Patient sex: M
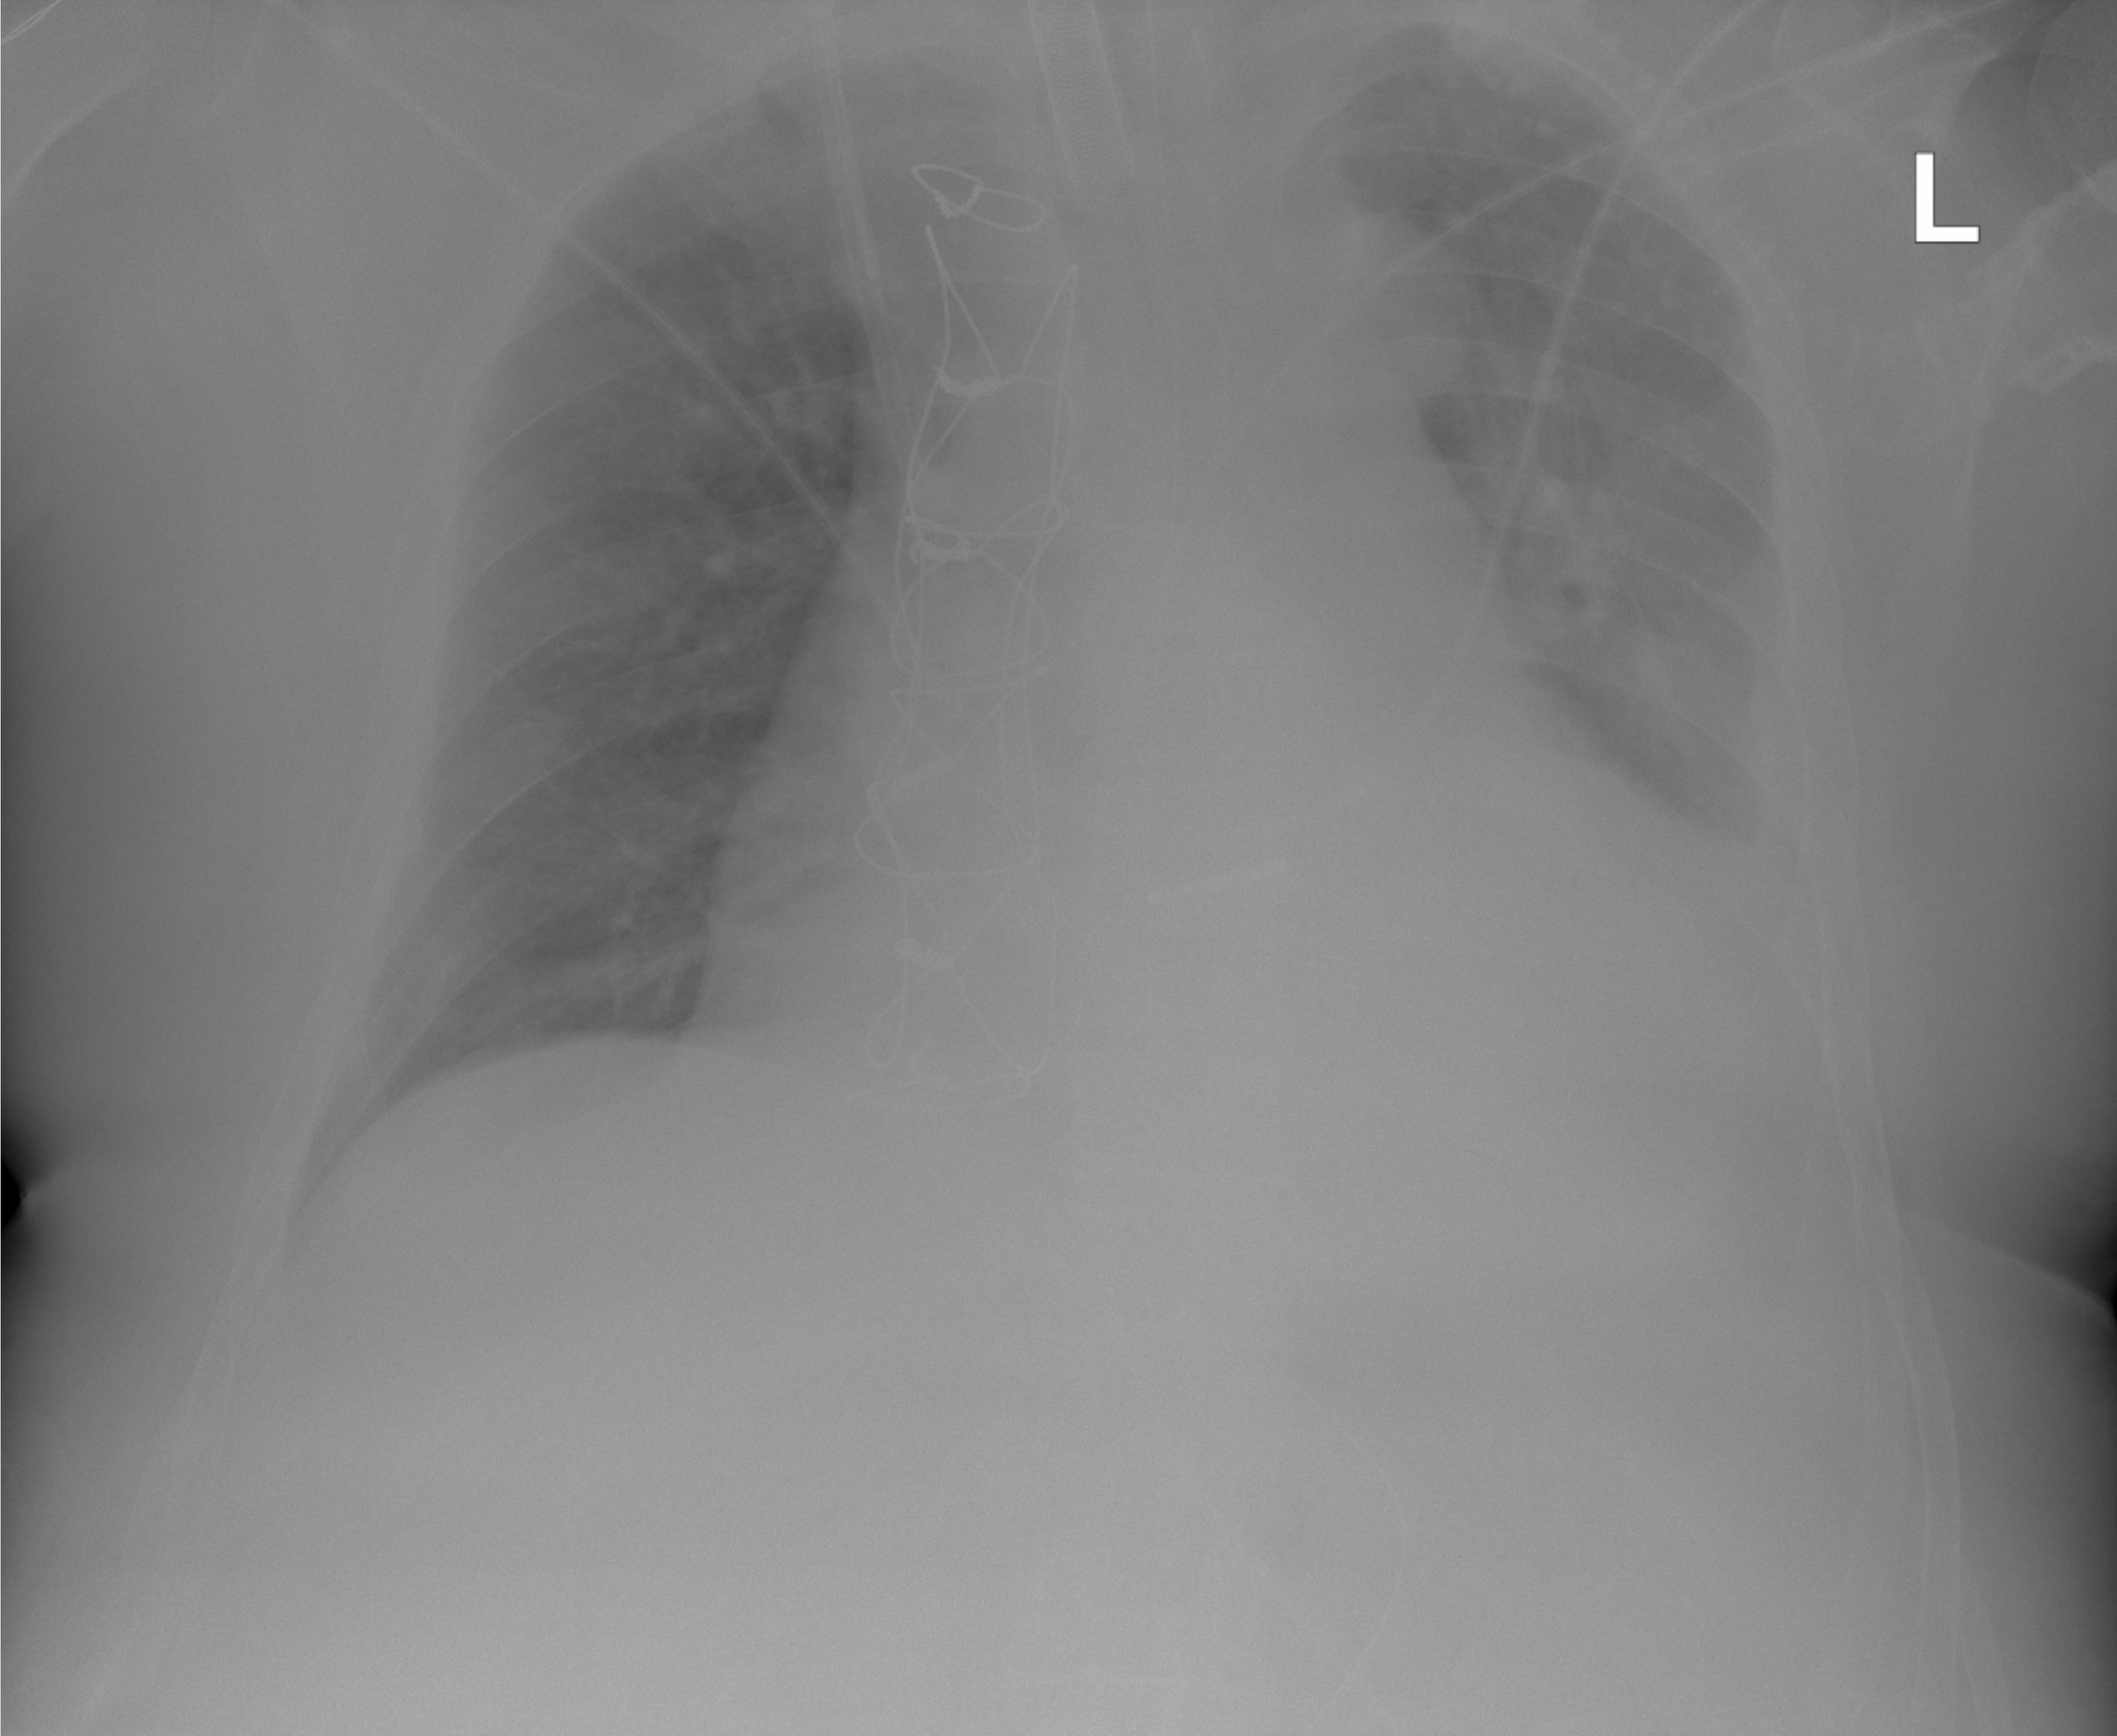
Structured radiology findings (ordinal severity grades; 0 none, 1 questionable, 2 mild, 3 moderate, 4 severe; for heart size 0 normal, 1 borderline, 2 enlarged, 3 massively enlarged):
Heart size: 3
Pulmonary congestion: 2
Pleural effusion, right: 0
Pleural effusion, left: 2
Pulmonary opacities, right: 0
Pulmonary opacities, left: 1
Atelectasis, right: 0
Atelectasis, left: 2